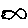
Label: fish